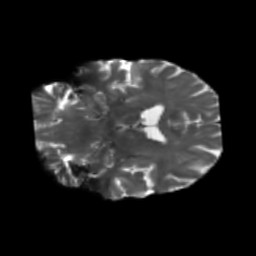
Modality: T2w
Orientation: coronal
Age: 63
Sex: female
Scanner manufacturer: siemens
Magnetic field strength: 3 T
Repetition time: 5.47 s
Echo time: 0.0854 s